Question: I have an SSRS report with two parameters: StartTime and EndTime. I have default values on the parameters to be set as the current date at 12:00am and the previous day at 12:00am.
However, since 12am is the default time on SSRS, it will not show in the parameter selection. What you see is, for example, '9/29/2011'. If there were to be a time other than 12:00am, you would see '9/29/2011 12:45:00.' Is it possible to get the report parameters to populate at 12am and still show the time? The reason I want this is because, although I know that it's possible to set a time, those using the report may assume you can only choose the date.
I feel like I did a pretty bad job explaining this. Here is a picture of what I have and what I want. I modified the EndTime to look like how I want it to look (by typing it in after the report was ran)
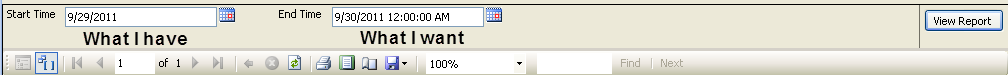
Answer: I just tested this in SSRS 2008R2 BIDS: If I add a millisecond to the datetime, you'll get the time displayed as you want. I.E. set the default value to:
'''
=DateTime.Parse("October 2, 2011, 12:00:00.001")
'''
If this millisecond causes you problems elsewhere in the report, then test for this value and subtract a millisecond back out.